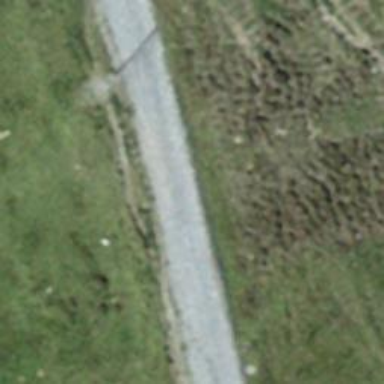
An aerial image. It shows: Gravel track.